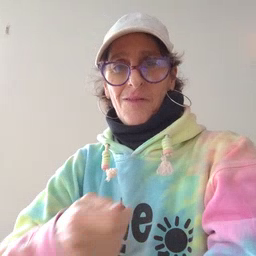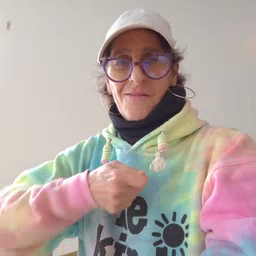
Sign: vacuum